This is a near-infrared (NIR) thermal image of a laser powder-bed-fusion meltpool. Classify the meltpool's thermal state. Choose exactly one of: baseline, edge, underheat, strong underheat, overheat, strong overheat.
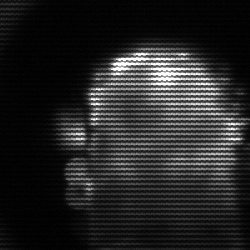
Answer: baseline